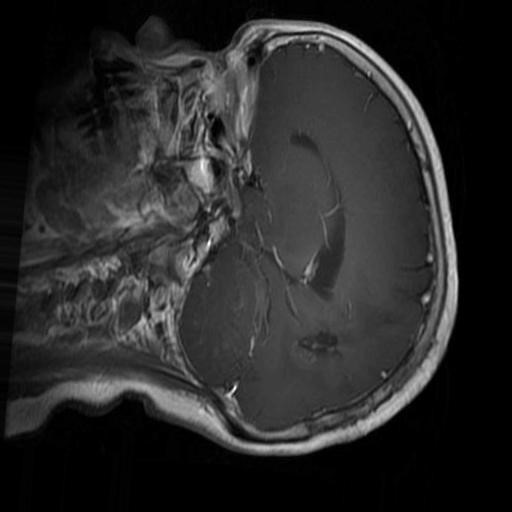
Label: brain_glioma